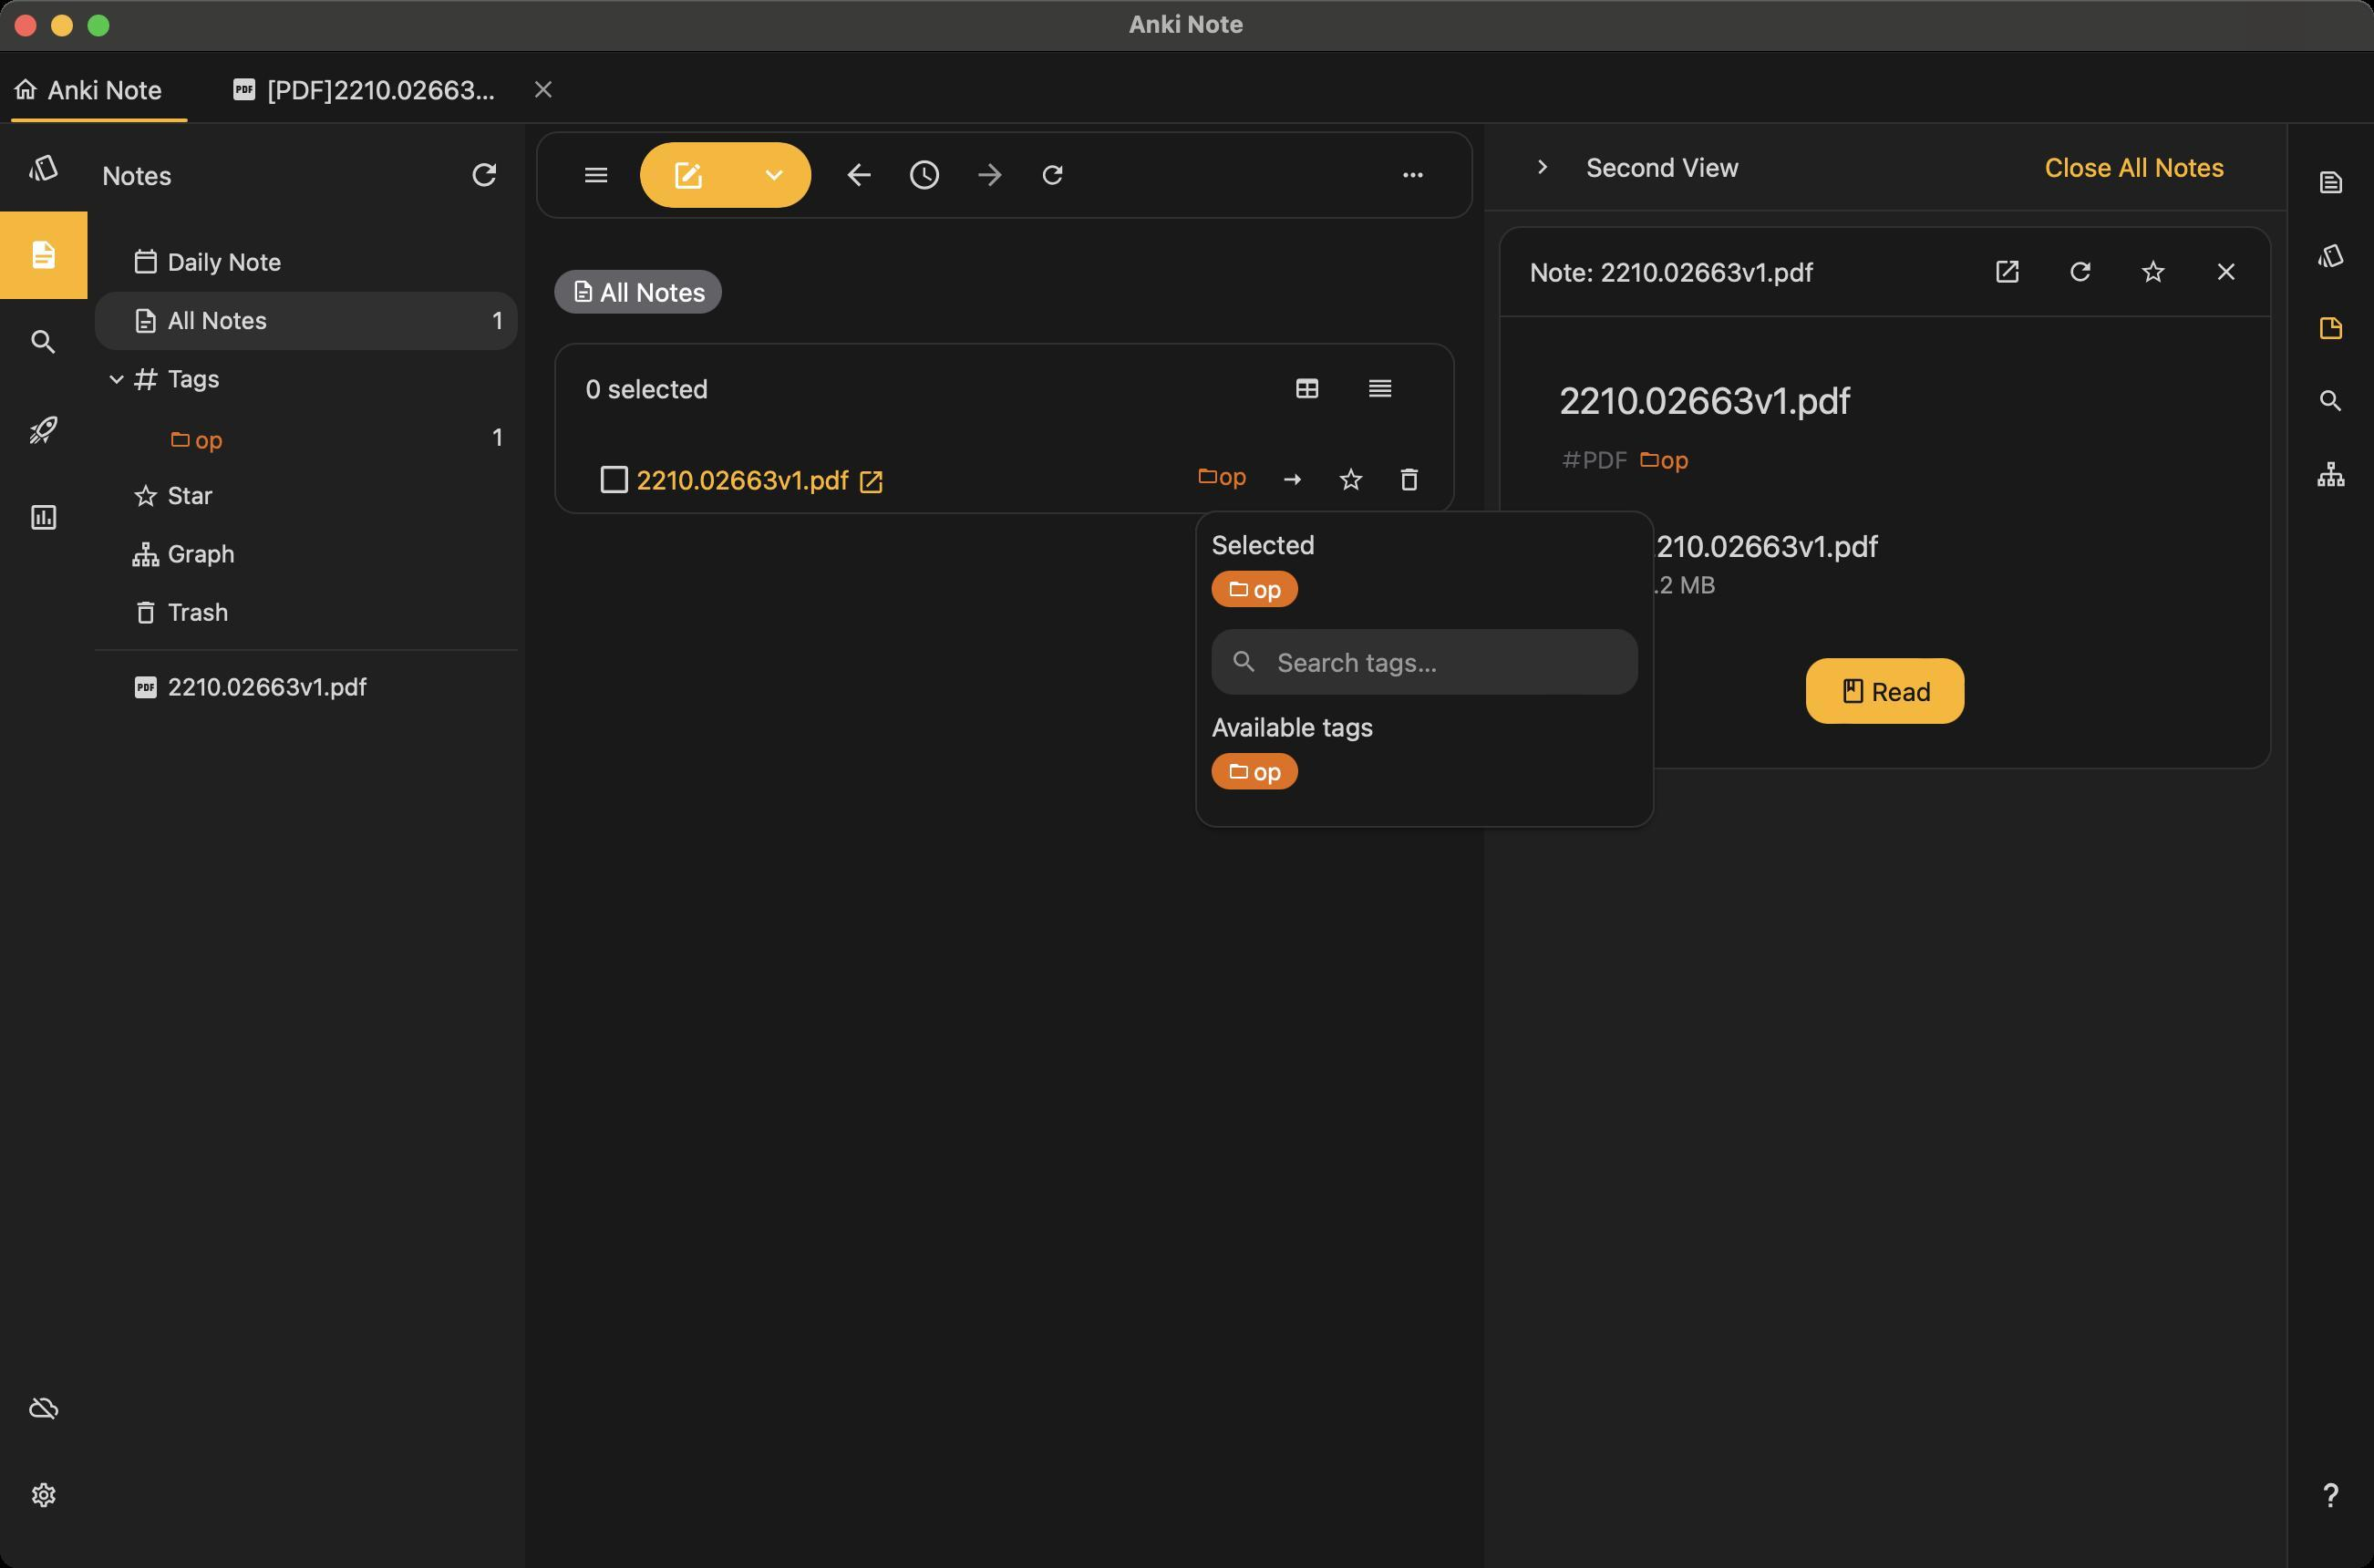
Accessibility tree:
{"name": "Anki_Note", "role": "AXWindow", "description": null, "role_description": "standard window", "value": null, "position": "233.00;83.00", "size": "1302;860", "children": [{"name": null, "role": "AXGroup", "description": null, "role_description": "group", "value": null, "position": "0.00;0.00", "size": "1302;860", "children": [{"name": null, "role": "AXGroup", "description": null, "role_description": "group", "value": null, "position": "0.00;28.00", "size": "1302;832", "children": [{"name": null, "role": "AXGroup", "description": null, "role_description": "group", "value": null, "position": "0.00;28.00", "size": "1302;832", "children": [{"name": "", "role": "AXScrollArea", "description": "", "role_description": "scroll area", "value": "", "position": "0.00;28.00", "size": "1302;832", "children": [{"name": "", "role": "AXWebArea", "description": "Tea Note", "role_description": "HTML content", "value": "", "position": "0.00;28.00", "size": "1302;832", "children": [{"name": "", "role": "AXStaticText", "description": "", "role_description": "text", "value": "home", "position": "6.00;41.00", "size": "16;16", "children": []}, {"name": "", "role": "AXGroup", "description": "", "role_description": "group", "value": "", "position": "26.00;38.00", "size": "63;22", "children": [{"name": "", "role": "AXStaticText", "description": "", "role_description": "text", "value": "Anki Note", "position": "26.00;40.00", "size": "63;18", "children": []}]}, {"name": "", "role": "AXGroup", "description": "", "role_description": "group", "value": "", "position": "6.00;65.00", "size": "97;2", "children": []}, {"name": "", "role": "AXStaticText", "description": "", "role_description": "text", "value": null, "position": "126.00;41.00", "size": "16;16", "children": []}, {"name": "", "role": "AXGroup", "description": "", "role_description": "group", "value": "", "position": "146.00;38.00", "size": "130;22", "children": [{"name": "", "role": "AXStaticText", "description": "", "role_description": "text", "value": "[PDF]2210.02663v1.pdf", "position": "146.00;40.00", "size": "125;18", "children": []}]}, {"name": "", "role": "AXGroup", "description": "", "role_description": "group", "value": "", "position": "282.00;31.00", "size": "32;36", "children": [{"name": "", "role": "AXStaticText", "description": "", "role_description": "text", "value": "close", "position": "290.00;41.00", "size": "16;16", "children": []}]}, {"name": "", "role": "AXGroup", "description": "", "role_description": "group", "value": "", "position": "126.00;65.00", "size": "169;2", "children": []}, {"name": "", "role": "AXStaticText", "description": "", "role_description": "text", "value": null, "position": "15.00;82.00", "size": "18;19", "children": []}, {"name": "", "role": "AXStaticText", "description": "", "role_description": "text", "value": null, "position": "15.00;130.00", "size": "18;19", "children": []}, {"name": "", "role": "AXStaticText", "description": "", "role_description": "text", "value": null, "position": "15.00;178.00", "size": "18;19", "children": []}, {"name": "", "role": "AXStaticText", "description": "", "role_description": "text", "value": null, "position": "15.00;226.00", "size": "18;19", "children": []}, {"name": "", "role": "AXStaticText", "description": "", "role_description": "text", "value": null, "position": "15.00;274.00", "size": "18;19", "children": []}, {"name": "", "role": "AXStaticText", "description": "", "role_description": "text", "value": "cloud_off", "position": "16.00;764.00", "size": "16;16", "children": []}, {"name": "", "role": "AXStaticText", "description": "", "role_description": "text", "value": "settings", "position": "16.00;812.00", "size": "16;16", "children": []}, {"name": "", "role": "AXGroup", "description": "", "role_description": "group", "value": "", "position": "48.00;68.00", "size": "240;792", "children": [{"name": "", "role": "AXGroup", "description": "", "role_description": "group", "value": "", "position": "56.00;85.00", "size": "38;22", "children": [{"name": "", "role": "AXStaticText", "description": "", "role_description": "text", "value": "Notes", "position": "56.00;87.00", "size": "39;18", "children": []}]}, {"name": "refresh", "role": "AXButton", "description": "", "role_description": "button", "value": "", "position": "248.00;78.00", "size": "36;36", "children": []}, {"name": "", "role": "AXStaticText", "description": "", "role_description": "text", "value": null, "position": "72.00;136.00", "size": "16;16", "children": []}, {"name": "", "role": "AXGroup", "description": "", "role_description": "group", "value": "", "position": "92.00;134.00", "size": "184;20", "children": [{"name": "", "role": "AXStaticText", "description": "", "role_description": "text", "value": "Daily Note", "position": "92.00;135.00", "size": "63;17", "children": []}]}, {"name": "", "role": "AXStaticText", "description": "", "role_description": "text", "value": null, "position": "72.00;168.00", "size": "16;16", "children": []}, {"name": "", "role": "AXGroup", "description": "", "role_description": "group", "value": "", "position": "92.00;166.00", "size": "174;20", "children": [{"name": "", "role": "AXStaticText", "description": "", "role_description": "text", "value": "All Notes", "position": "92.00;167.00", "size": "55;17", "children": []}]}, {"name": "", "role": "AXGroup", "description": "", "role_description": "group", "value": "", "position": "270.00;166.00", "size": "7;20", "children": [{"name": "", "role": "AXStaticText", "description": "", "role_description": "text", "value": "1", "position": "270.00;167.00", "size": "6;17", "children": []}]}, {"name": "", "role": "AXStaticText", "description": "", "role_description": "text", "value": "keyboard_arrow_down", "position": "56.00;200.00", "size": "16;16", "children": []}, {"name": "", "role": "AXStaticText", "description": "", "role_description": "text", "value": null, "position": "72.00;200.00", "size": "16;16", "children": []}, {"name": "", "role": "AXGroup", "description": "", "role_description": "group", "value": "", "position": "92.00;198.00", "size": "184;20", "children": [{"name": "", "role": "AXStaticText", "description": "", "role_description": "text", "value": "Tags", "position": "92.00;199.00", "size": "29;17", "children": []}]}, {"name": "", "role": "AXGroup", "description": "", "role_description": "group", "value": "", "position": "92.00;229.00", "size": "174;22", "children": [{"name": "", "role": "AXStaticText", "description": "", "role_description": "text", "value": null, "position": "93.00;234.00", "size": "12;14", "children": []}, {"name": "", "role": "AXStaticText", "description": "", "role_description": "text", "value": "op", "position": "107.00;233.00", "size": "16;16", "children": []}]}, {"name": "", "role": "AXStaticText", "description": "", "role_description": "text", "value": "1", "position": "270.00;231.00", "size": "6;17", "children": []}, {"name": "", "role": "AXStaticText", "description": "", "role_description": "text", "value": null, "position": "72.00;264.00", "size": "16;16", "children": []}, {"name": "", "role": "AXGroup", "description": "", "role_description": "group", "value": "", "position": "92.00;262.00", "size": "184;20", "children": [{"name": "", "role": "AXStaticText", "description": "", "role_description": "text", "value": "Star", "position": "92.00;263.00", "size": "25;17", "children": []}]}, {"name": "", "role": "AXStaticText", "description": "", "role_description": "text", "value": null, "position": "72.00;296.00", "size": "16;16", "children": []}, {"name": "", "role": "AXGroup", "description": "", "role_description": "group", "value": "", "position": "92.00;294.00", "size": "184;20", "children": [{"name": "", "role": "AXStaticText", "description": "", "role_description": "text", "value": "Graph", "position": "92.00;295.00", "size": "38;17", "children": []}]}, {"name": "", "role": "AXStaticText", "description": "", "role_description": "text", "value": null, "position": "72.00;328.00", "size": "16;16", "children": []}, {"name": "", "role": "AXGroup", "description": "", "role_description": "group", "value": "", "position": "92.00;326.00", "size": "184;20", "children": [{"name": "", "role": "AXStaticText", "description": "", "role_description": "text", "value": "Trash", "position": "92.00;327.00", "size": "34;17", "children": []}]}, {"name": "", "role": "AXGroup", "description": "", "role_description": "group", "value": "", "position": "52.00;352.00", "size": "232;5", "children": []}, {"name": "2210.02663v1.pdf", "role": "AXButton", "description": "", "role_description": "button", "value": "", "position": "52.00;361.00", "size": "232;32", "children": []}, {"name": "", "role": "AXGroup", "description": "", "role_description": "group", "value": "", "position": "283.00;68.00", "size": "10;792", "children": []}]}, {"name": "", "role": "AXStaticText", "description": "", "role_description": "text", "value": "menu", "position": "319.00;88.00", "size": "16;16", "children": []}, {"name": "", "role": "AXGroup", "description": "", "role_description": "group", "value": "", "position": "351.00;78.00", "size": "95;36", "children": [{"name": null, "role": "AXButton", "description": "", "role_description": "button", "value": "", "position": "351.00;78.00", "size": "53;36", "children": []}, {"name": "expand_more", "role": "AXButton", "description": "", "role_description": "button", "value": "", "position": "404.00;78.00", "size": "42;36", "children": []}]}, {"name": "", "role": "AXGroup", "description": "", "role_description": "group", "value": "", "position": "453.00;78.00", "size": "37;36", "children": [{"name": "", "role": "AXButton", "description": "Go back", "role_description": "button", "value": "", "position": "453.00;78.00", "size": "37;36", "children": []}]}, {"name": "", "role": "AXGroup", "description": "", "role_description": "group", "value": "", "position": "489.00;78.00", "size": "37;36", "children": [{"name": "access_time", "role": "AXButton", "description": "", "role_description": "button", "value": "", "position": "489.00;78.00", "size": "37;36", "children": []}]}, {"name": "", "role": "AXGroup", "description": "", "role_description": "group", "value": "", "position": "525.00;78.00", "size": "37;36", "children": [{"name": "", "role": "AXButton", "description": "Go forward", "role_description": "button", "value": "", "position": "525.00;78.00", "size": "37;36", "children": []}]}, {"name": "", "role": "AXStaticText", "description": "", "role_description": "text", "value": "refresh", "position": "569.00;88.00", "size": "17;16", "children": []}, {"name": "", "role": "AXStaticText", "description": "", "role_description": "text", "value": null, "position": "767.00;88.00", "size": "16;16", "children": []}, {"name": "", "role": "AXGroup", "description": "", "role_description": "group", "value": "", "position": "288.00;140.00", "size": "526;40", "children": [{"name": "", "role": "AXStaticText", "description": "", "role_description": "text", "value": null, "position": "313.00;153.00", "size": "14;14", "children": []}, {"name": "", "role": "AXStaticText", "description": "", "role_description": "text", "value": "All Notes", "position": "329.00;151.00", "size": "59;18", "children": []}]}, {"name": "", "role": "AXGroup", "description": "", "role_description": "group", "value": "", "position": "321.00;202.00", "size": "68;22", "children": [{"name": "", "role": "AXStaticText", "description": "", "role_description": "text", "value": "0 selected", "position": "321.00;204.00", "size": "68;18", "children": []}]}, {"name": "", "role": "AXStaticText", "description": "", "role_description": "text", "value": null, "position": "709.00;205.00", "size": "16;16", "children": []}, {"name": "", "role": "AXStaticText", "description": "", "role_description": "text", "value": null, "position": "749.00;205.00", "size": "16;16", "children": []}, {"name": "", "role": "AXStaticText", "description": "", "role_description": "text", "value": null, "position": "327.00;252.00", "size": "20;22", "children": []}, {"name": "", "role": "AXGroup", "description": "", "role_description": "group", "value": "", "position": "349.00;252.00", "size": "137;22", "children": [{"name": "", "role": "AXStaticText", "description": "", "role_description": "text", "value": "2210.02663v1.pdf", "position": "349.00;254.00", "size": "117;18", "children": []}, {"name": "", "role": "AXStaticText", "description": "", "role_description": "text", "value": null, "position": "469.00;256.00", "size": "17;17", "children": []}]}, {"name": "", "role": "AXGroup", "description": "", "role_description": "group", "value": "", "position": "0.00;28.00", "size": "0;0", "children": []}, {"name": "", "role": "AXStaticText", "description": "", "role_description": "text", "value": null, "position": "656.00;254.00", "size": "13;14", "children": []}, {"name": "", "role": "AXStaticText", "description": "", "role_description": "text", "value": "op", "position": "668.00;253.00", "size": "16;16", "children": []}, {"name": "", "role": "AXGroup", "description": "", "role_description": "group", "value": "", "position": "693.00;247.00", "size": "32;32", "children": [{"name": "", "role": "AXStaticText", "description": "", "role_description": "text", "value": null, "position": "701.00;255.00", "size": "16;16", "children": []}]}, {"name": "", "role": "AXGroup", "description": "", "role_description": "group", "value": "", "position": "725.00;247.00", "size": "32;32", "children": [{"name": "", "role": "AXStaticText", "description": "", "role_description": "text", "value": "star_border", "position": "733.00;255.00", "size": "16;16", "children": []}]}, {"name": "", "role": "AXGroup", "description": "", "role_description": "group", "value": "", "position": "757.00;247.00", "size": "32;32", "children": [{"name": "", "role": "AXStaticText", "description": "", "role_description": "text", "value": "delete_outline", "position": "765.00;255.00", "size": "16;16", "children": []}]}, {"name": "", "role": "AXGroup", "description": "", "role_description": "group", "value": "", "position": "814.00;68.00", "size": "488;792", "children": [{"name": "", "role": "AXStaticText", "description": "", "role_description": "text", "value": "chevron_right", "position": "838.00;83.00", "size": "16;17", "children": []}, {"name": "", "role": "AXGroup", "description": "", "role_description": "group", "value": "", "position": "870.00;81.00", "size": "84;21", "children": [{"name": "", "role": "AXStaticText", "description": "", "role_description": "text", "value": "Second View", "position": "870.00;83.00", "size": "84;17", "children": []}]}, {"name": "", "role": "AXStaticText", "description": "", "role_description": "text", "value": "Close All Notes", "position": "1121.00;83.00", "size": "99;17", "children": []}, {"name": "", "role": "AXGroup", "description": "", "role_description": "group", "value": "", "position": "839.00;138.00", "size": "156;22", "children": [{"name": "", "role": "AXStaticText", "description": "", "role_description": "text", "value": "Note", "position": "839.00;140.00", "size": "32;18", "children": []}, {"name": "", "role": "AXStaticText", "description": "", "role_description": "text", "value": ": ", "position": "870.00;140.00", "size": "8;18", "children": []}, {"name": "", "role": "AXStaticText", "description": "", "role_description": "text", "value": "2210.02663v1.pdf", "position": "877.00;140.00", "size": "118;18", "children": []}]}, {"name": "", "role": "AXStaticText", "description": "", "role_description": "text", "value": null, "position": "1093.00;141.00", "size": "16;16", "children": []}, {"name": "", "role": "AXStaticText", "description": "", "role_description": "text", "value": null, "position": "1133.00;141.00", "size": "16;16", "children": []}, {"name": "", "role": "AXStaticText", "description": "", "role_description": "text", "value": null, "position": "1173.00;141.00", "size": "16;16", "children": []}, {"name": "", "role": "AXStaticText", "description": "", "role_description": "text", "value": "close", "position": "1213.00;141.00", "size": "16;16", "children": []}, {"name": "", "role": "AXGroup", "description": "", "role_description": "group", "value": "", "position": "823.00;202.00", "size": "422;36", "children": [{"name": "", "role": "AXTextField", "description": "", "role_description": "text field", "value": "2210.02663v1.pdf", "position": "855.00;202.00", "size": "358;36", "children": [{"name": "", "role": "AXGroup", "description": "", "role_description": "group", "value": "", "position": "855.00;208.00", "size": "358;23", "children": []}]}]}, {"name": "", "role": "AXStaticText", "description": "", "role_description": "text", "value": null, "position": "856.00;245.00", "size": "12;14", "children": []}, {"name": "", "role": "AXStaticText", "description": "", "role_description": "text", "value": "PDF", "position": "868.00;244.00", "size": "25;16", "children": []}, {"name": "", "role": "AXStaticText", "description": "", "role_description": "text", "value": null, "position": "898.00;245.00", "size": "13;14", "children": []}, {"name": "", "role": "AXStaticText", "description": "", "role_description": "text", "value": "op", "position": "910.00;244.00", "size": "17;16", "children": []}, {"name": "", "role": "AXGroup", "description": "", "role_description": "group", "value": "", "position": "839.00;274.00", "size": "60;71", "children": [{"name": "", "role": "AXStaticText", "description": "", "role_description": "text", "value": null, "position": "839.00;279.00", "size": "60;61", "children": []}]}, {"name": "", "role": "AXGroup", "description": "", "role_description": "group", "value": "", "position": "899.00;289.00", "size": "330;22", "children": [{"name": "", "role": "AXStaticText", "description": "", "role_description": "text", "value": "2210.02663v1.pdf", "position": "899.00;290.00", "size": "132;19", "children": []}]}, {"name": "", "role": "AXGroup", "description": "", "role_description": "group", "value": "", "position": "899.00;310.00", "size": "330;22", "children": [{"name": "", "role": "AXStaticText", "description": "", "role_description": "text", "value": "2.2 MB", "position": "899.00;312.00", "size": "43;17", "children": []}]}, {"name": "", "role": "AXStaticText", "description": "", "role_description": "text", "value": "class", "position": "1008.00;371.00", "size": "17;16", "children": []}, {"name": "", "role": "AXStaticText", "description": "", "role_description": "text", "value": "Read", "position": "1026.00;370.00", "size": "34;18", "children": []}, {"name": "", "role": "AXStaticText", "description": "", "role_description": "text", "value": "text_snippet", "position": "1270.00;92.00", "size": "17;16", "children": []}, {"name": "", "role": "AXStaticText", "description": "", "role_description": "text", "value": "style", "position": "1270.00;132.00", "size": "17;16", "children": []}, {"name": "", "role": "AXStaticText", "description": "", "role_description": "text", "value": null, "position": "1270.00;172.00", "size": "17;16", "children": []}, {"name": "", "role": "AXStaticText", "description": "", "role_description": "text", "value": null, "position": "1270.00;212.00", "size": "17;16", "children": []}, {"name": "", "role": "AXStaticText", "description": "", "role_description": "text", "value": null, "position": "1270.00;252.00", "size": "17;16", "children": []}, {"name": "", "role": "AXStaticText", "description": "", "role_description": "text", "value": null, "position": "1270.00;812.00", "size": "17;16", "children": []}, {"name": "", "role": "AXGroup", "description": "", "role_description": "group", "value": "", "position": "809.00;68.00", "size": "10;792", "children": []}]}, {"name": "", "role": "AXGroup", "description": "", "role_description": "group", "value": "", "position": "-1.00;859.00", "size": "1;1", "children": []}, {"name": "", "role": "AXGroup", "description": "", "role_description": "group", "value": "", "position": "-1.00;859.00", "size": "1;1", "children": []}, {"name": "", "role": "AXGroup", "description": "", "role_description": "tooltip", "value": "", "position": "655.00;280.00", "size": "908;426", "children": [{"name": "", "role": "AXGroup", "description": "", "role_description": "group", "value": "", "position": "664.00;289.00", "size": "235;19", "children": [{"name": "", "role": "AXStaticText", "description": "", "role_description": "text", "value": "Selected", "position": "664.00;290.00", "size": "58;17", "children": []}]}, {"name": "", "role": "AXGroup", "description": "", "role_description": "group", "value": "", "position": "664.00;312.00", "size": "704;273", "children": [{"name": "", "role": "AXStaticText", "description": "", "role_description": "text", "value": null, "position": "673.00;316.00", "size": "13;14", "children": []}, {"name": "", "role": "AXStaticText", "description": "", "role_description": "text", "value": "op", "position": "687.00;315.00", "size": "16;16", "children": []}]}, {"name": "", "role": "AXStaticText", "description": "", "role_description": "text", "value": "search", "position": "674.00;355.00", "size": "17;16", "children": []}, {"name": "", "role": "AXTextField", "description": "", "role_description": "text field", "value": "", "position": "700.00;354.00", "size": "199;18", "children": [{"name": "", "role": "AXGroup", "description": "", "role_description": "group", "value": "", "position": "700.00;354.00", "size": "199;18", "children": []}]}, {"name": "", "role": "AXGroup", "description": "", "role_description": "group", "value": "", "position": "664.00;389.00", "size": "235;19", "children": [{"name": "", "role": "AXStaticText", "description": "", "role_description": "text", "value": "Available tags", "position": "664.00;390.00", "size": "90;17", "children": []}]}, {"name": "", "role": "AXGroup", "description": "", "role_description": "group", "value": "", "position": "664.00;412.00", "size": "704;273", "children": [{"name": "", "role": "AXStaticText", "description": "", "role_description": "text", "value": null, "position": "673.00;416.00", "size": "13;14", "children": []}, {"name": "", "role": "AXStaticText", "description": "", "role_description": "text", "value": "op", "position": "687.00;415.00", "size": "16;16", "children": []}]}]}, {"name": "", "role": "AXGroup", "description": "", "role_description": "group", "value": "", "position": "-1.00;859.00", "size": "1;1", "children": []}, {"name": "", "role": "AXGroup", "description": "", "role_description": "group", "value": "", "position": "-1.00;859.00", "size": "1;1", "children": []}, {"name": "", "role": "AXGroup", "description": "", "role_description": "group", "value": "", "position": "-1.00;859.00", "size": "1;1", "children": []}, {"name": "", "role": "AXGroup", "description": "", "role_description": "group", "value": "", "position": "-1.00;859.00", "size": "1;1", "children": []}]}]}]}]}]}, {"name": null, "role": "AXButton", "description": null, "role_description": "close button", "value": null, "position": "7.00;6.00", "size": "14;16", "children": []}, {"name": null, "role": "AXButton", "description": null, "role_description": "full screen button", "value": null, "position": "47.00;6.00", "size": "14;16", "children": [{"name": null, "role": "AXGroup", "description": null, "role_description": "group", "value": null, "position": "47.00;6.00", "size": "14;16", "children": [{"name": null, "role": "AXGroup", "description": null, "role_description": "group", "value": null, "position": "47.00;6.00", "size": "14;16", "children": []}]}]}, {"name": null, "role": "AXButton", "description": null, "role_description": "minimize button", "value": null, "position": "27.00;6.00", "size": "14;16", "children": []}, {"name": null, "role": "AXStaticText", "description": null, "role_description": "text", "value": "Anki Note", "position": "617.00;5.00", "size": "68;16", "children": []}]}